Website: bh-photo
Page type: store-pickup
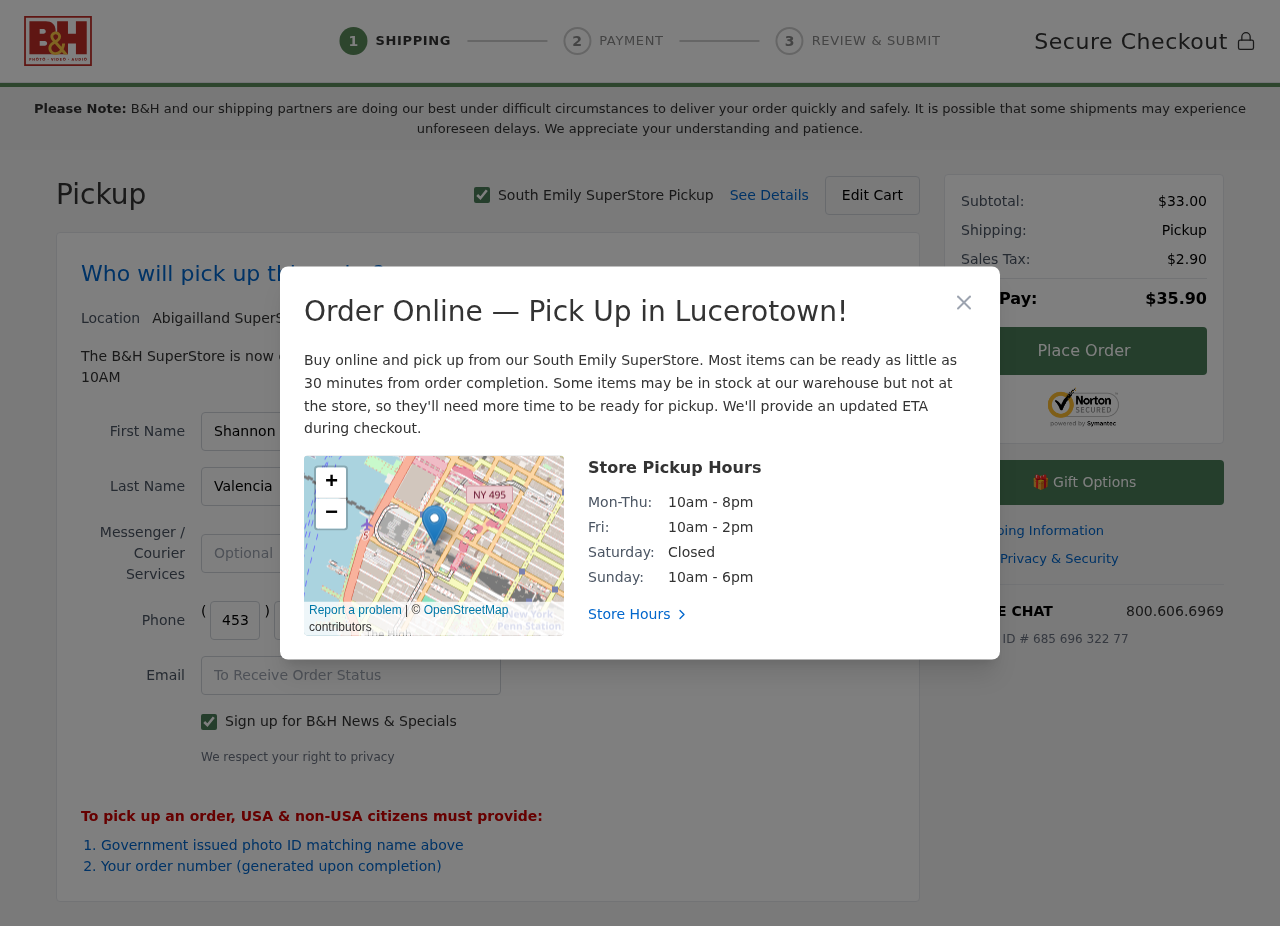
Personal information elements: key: PII_CITY
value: South Emily
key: PII_CITY2
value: Abigailland
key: PII_CITY3
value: Lucerotown
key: PII_EMAIL
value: shannon_valencia@hotmail.com
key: PII_FIRSTNAME
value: Shannon
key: PII_LASTNAME
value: Valencia
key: PII_PHONE_AREA
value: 453
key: PII_PHONE_PREFIX
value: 232
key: PII_PHONE_SUFFIX
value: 2273
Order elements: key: ORDER_SUBTOTAL
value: $33.00
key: ORDER_TAX
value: $2.90
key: ORDER_TOTAL
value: $35.90
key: ORDER_ID
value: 685 696 322 77